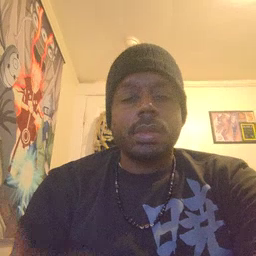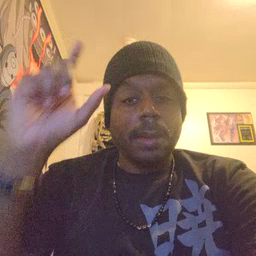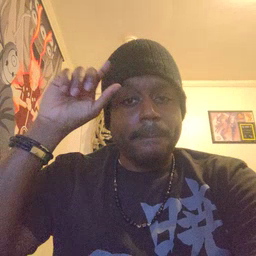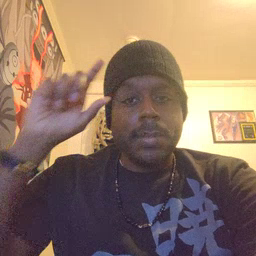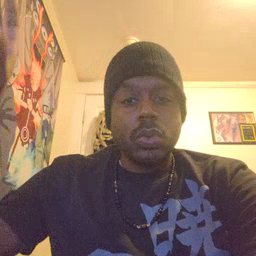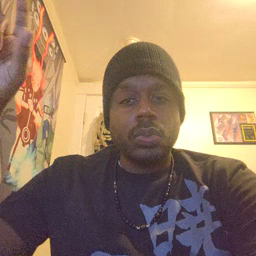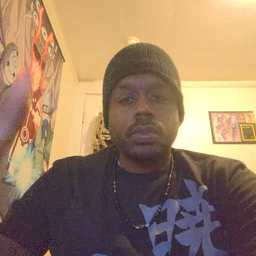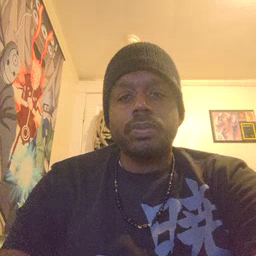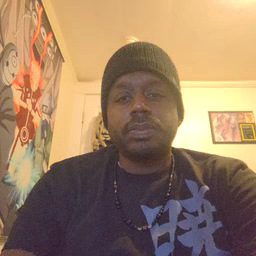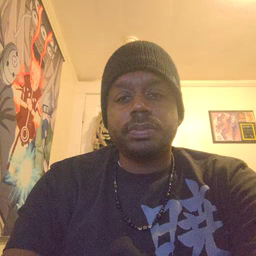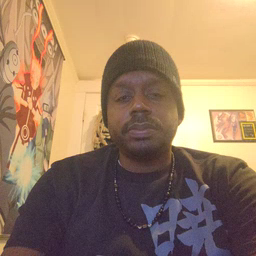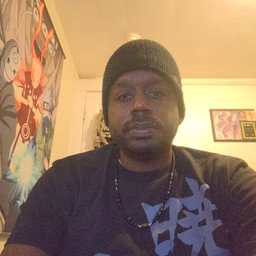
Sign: moon